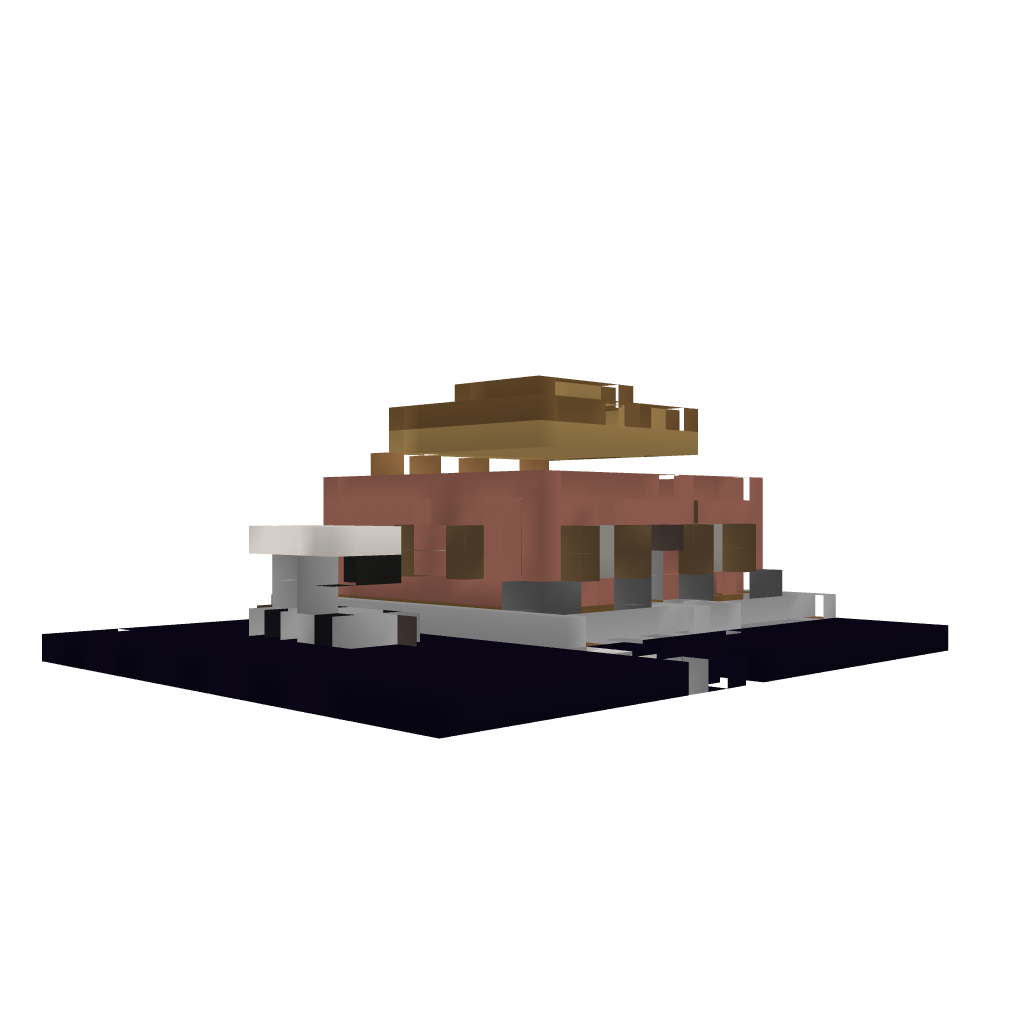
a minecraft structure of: Post Office